Aerial crown-view tile of a tropical tree (Barro Colorado Island, Panama), acquired 20241112:
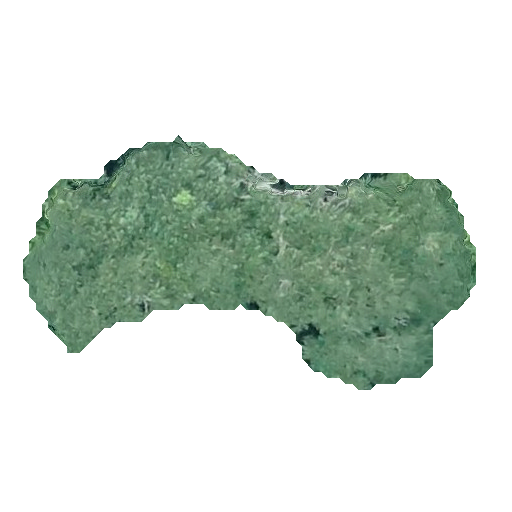
Species: Jacaranda copaia
GBIF accepted scientific name: Jacaranda copaia
Crown area: 111.763 m²